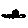
Label: car